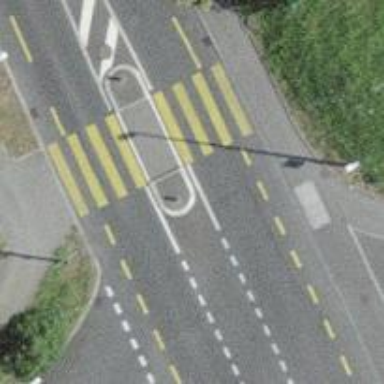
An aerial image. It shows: Uncontrolled zebra crossing with central island.